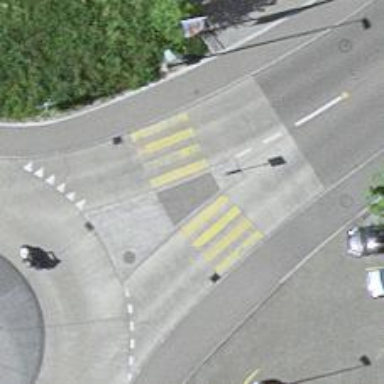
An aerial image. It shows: Marked zebra crossing with island in the middle.